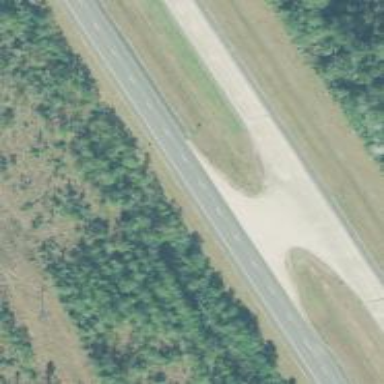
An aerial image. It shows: This image shows trunk highway that functions as expressway.